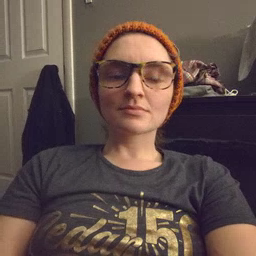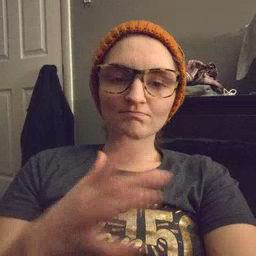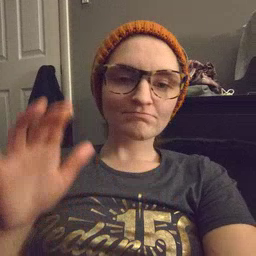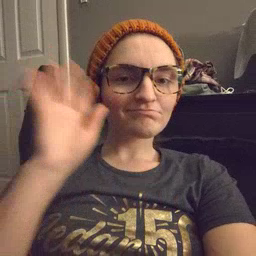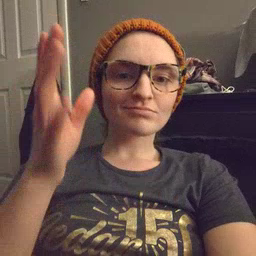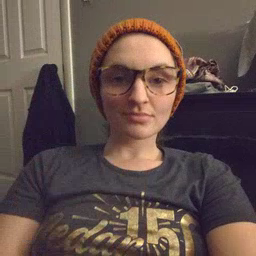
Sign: pretend